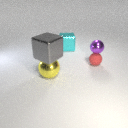
small red rubber sphere to the right of large yellow metal sphere